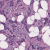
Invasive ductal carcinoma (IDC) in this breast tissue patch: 1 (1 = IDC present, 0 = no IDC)